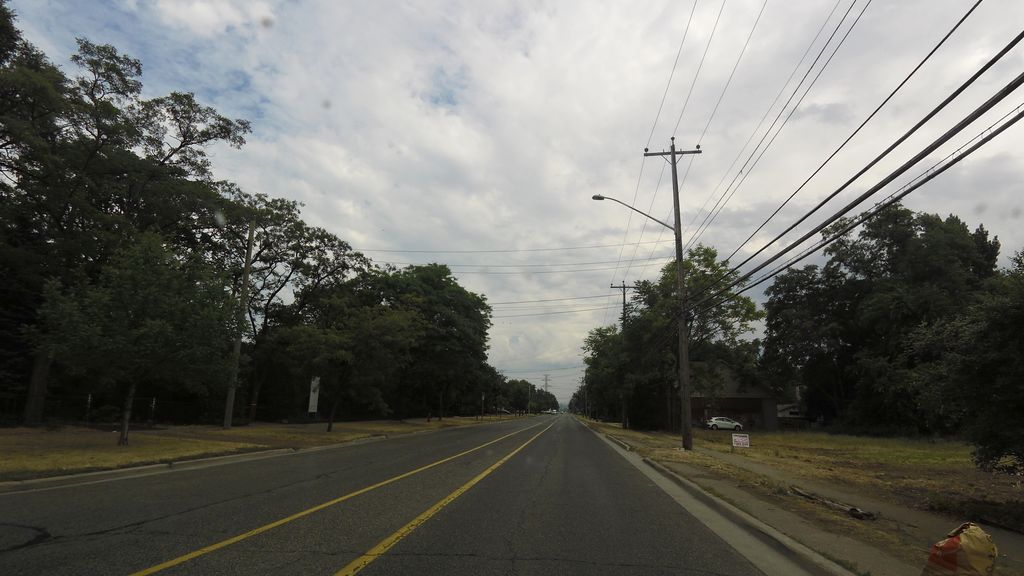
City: hamilton